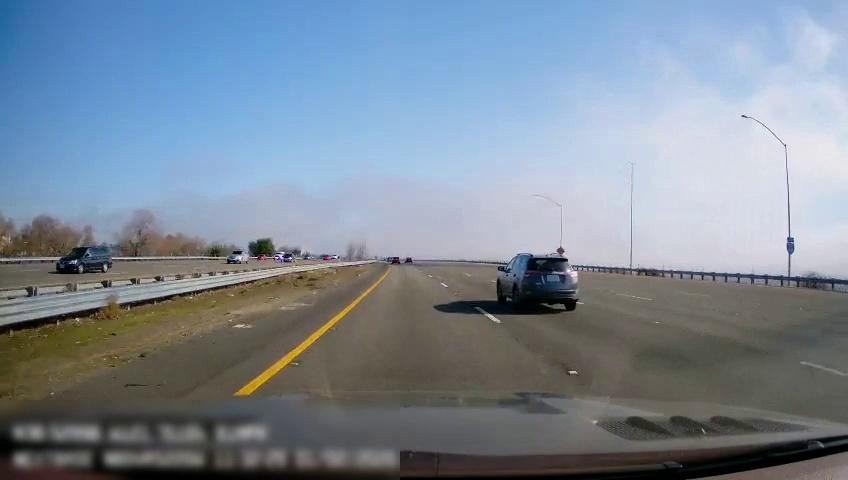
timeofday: Day
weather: Sunny
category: Drivable Space
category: Drivable Space
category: Vehicles | SUV
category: Vehicles | SUV
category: Vehicles | SUV
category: Vehicles | Car
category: Lanes | Current Lane
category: Lanes | Current Lane
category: Lanes | Alternate Lane
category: Lanes | Alternate Lane
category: Traffic | Signs